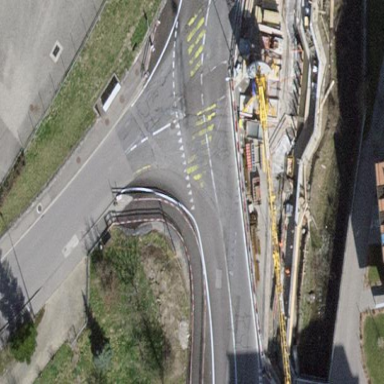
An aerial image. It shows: Secondary road with asphalt surface leading to roundabout junction.